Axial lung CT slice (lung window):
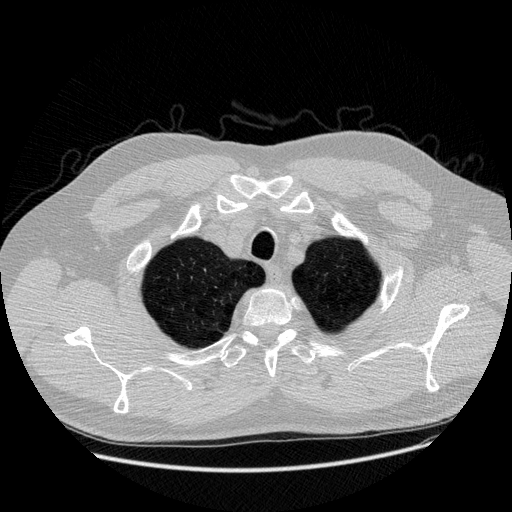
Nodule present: no